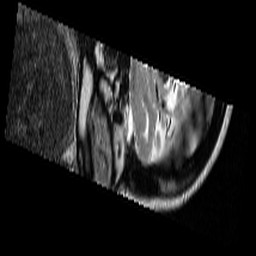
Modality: T2w
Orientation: sagittal
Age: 35
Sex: female
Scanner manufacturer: siemens
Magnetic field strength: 3 T
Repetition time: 7 s
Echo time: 0.085 s